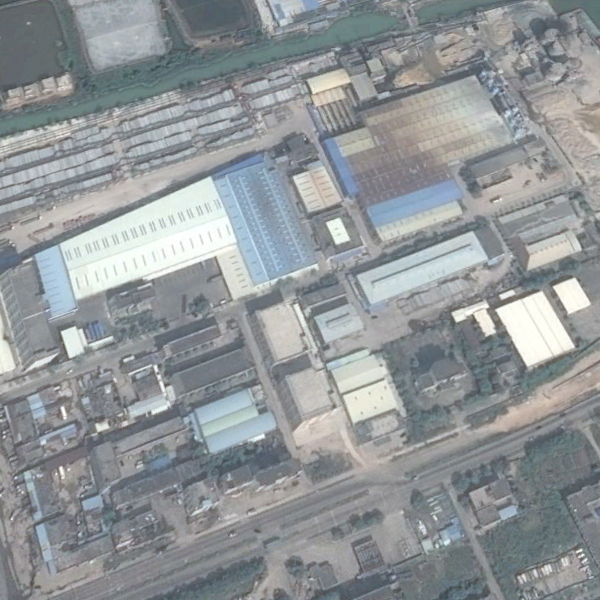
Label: Industrial